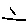
Label: line